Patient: sex M, age 61
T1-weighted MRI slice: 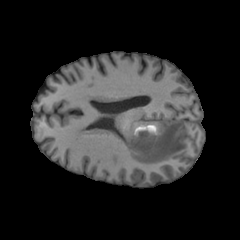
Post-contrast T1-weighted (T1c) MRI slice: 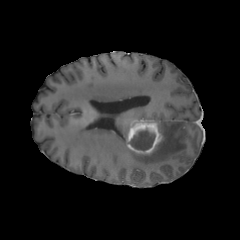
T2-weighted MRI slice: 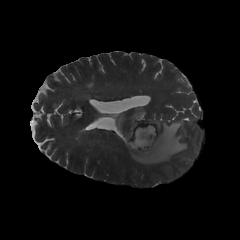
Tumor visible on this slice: yes
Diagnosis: Glioblastoma, IDH-wildtype
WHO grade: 4